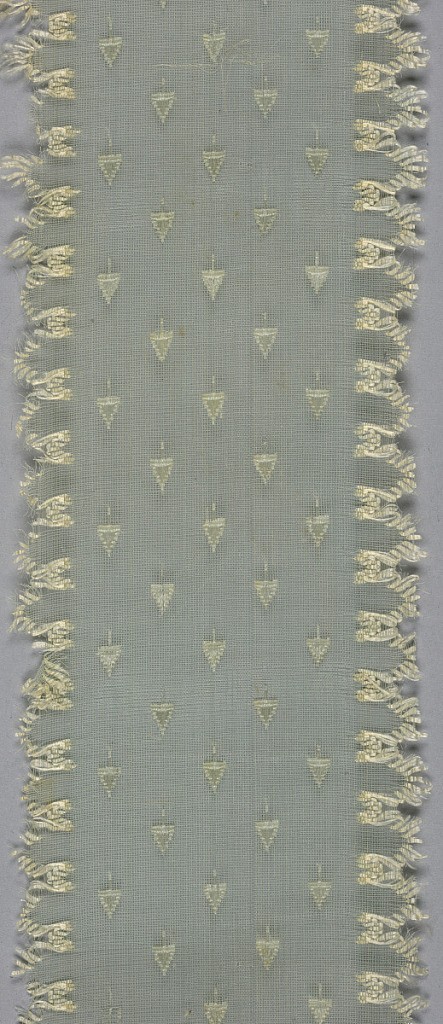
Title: Ribbon
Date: ca. 1840
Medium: silk Technique: woven
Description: Pale blue gauze cap ribbon with tiny allover tree pattern and white silk scalloped edge.